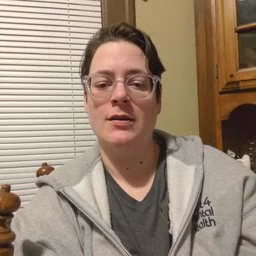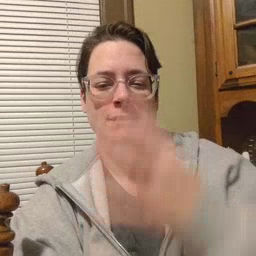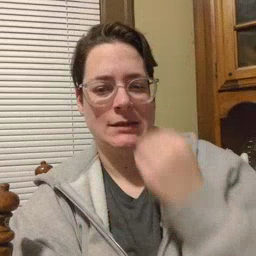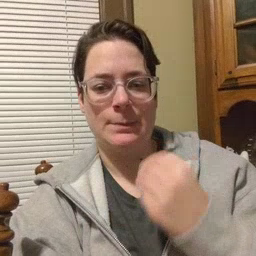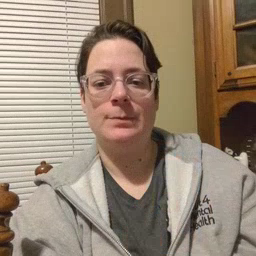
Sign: sleep